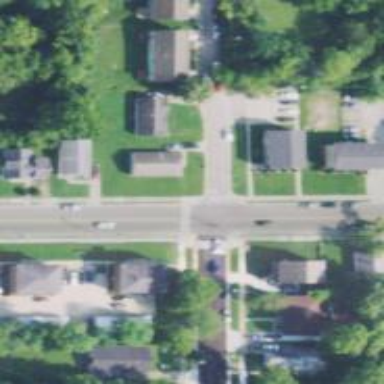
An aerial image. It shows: Residential road with separate sidewalk.